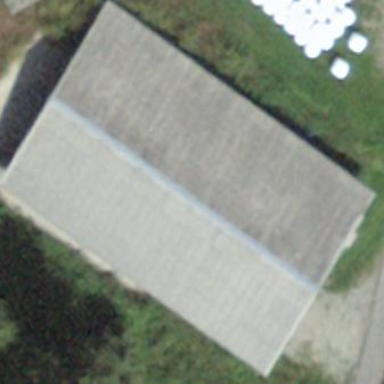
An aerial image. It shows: Stable building.